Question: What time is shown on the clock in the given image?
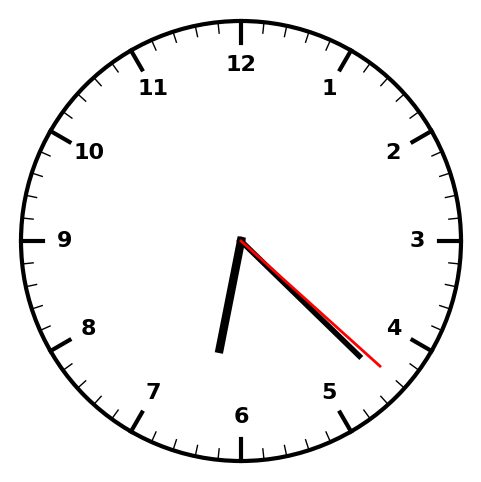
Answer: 06:22:22